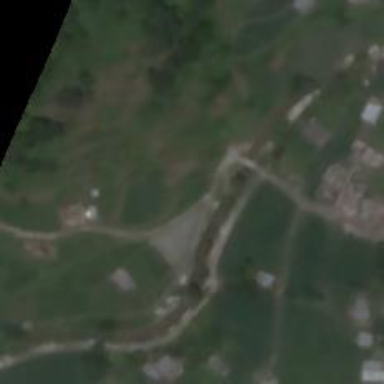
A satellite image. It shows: Unclassified road with bridge.